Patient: sex M, age 42
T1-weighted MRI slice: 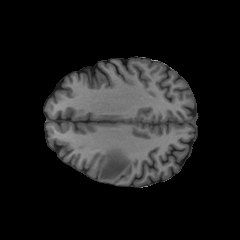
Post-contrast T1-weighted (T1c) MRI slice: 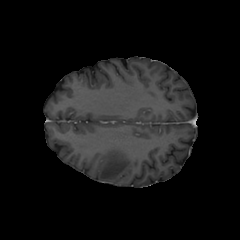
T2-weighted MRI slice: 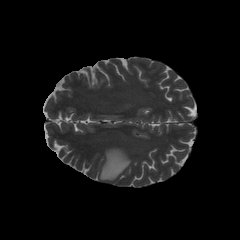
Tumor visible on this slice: yes
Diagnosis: Glioblastoma, IDH-wildtype
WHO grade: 4